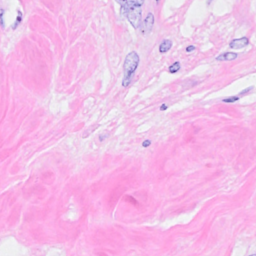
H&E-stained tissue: Breast